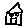
Label: house